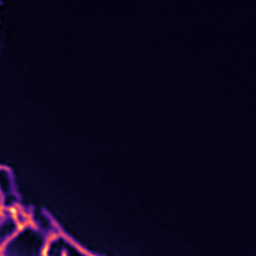
Label: Super-resolution ER image